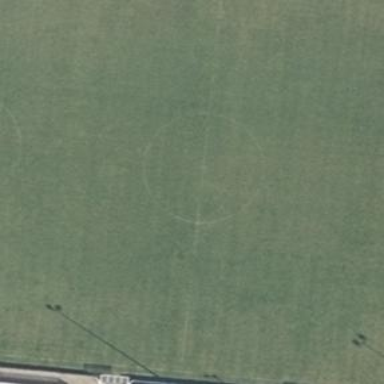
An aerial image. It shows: Grass pitch designated for soccer.